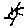
Label: sun